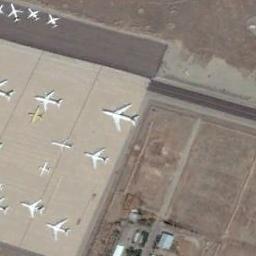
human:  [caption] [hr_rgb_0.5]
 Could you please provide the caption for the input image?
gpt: There are many jets on the runway .

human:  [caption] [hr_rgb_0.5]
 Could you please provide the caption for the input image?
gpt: Many airplanes of different sizes were parked on the airport beside many houses .

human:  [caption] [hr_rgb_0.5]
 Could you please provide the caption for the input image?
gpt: Most of the aircraft parked on the ground were white, And only one was yellow .

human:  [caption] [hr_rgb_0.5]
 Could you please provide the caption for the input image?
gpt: Some planes parked on the airport, Others parked on the runway and an open area behind them .

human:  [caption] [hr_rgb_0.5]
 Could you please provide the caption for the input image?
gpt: Fourteen planes of different sizes are in the parking lot next to the road .